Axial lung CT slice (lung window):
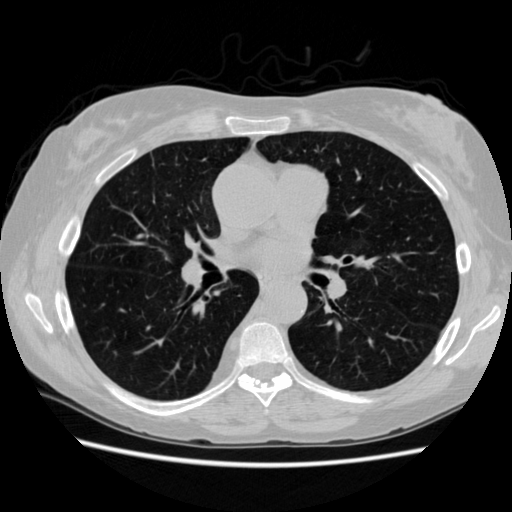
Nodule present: no